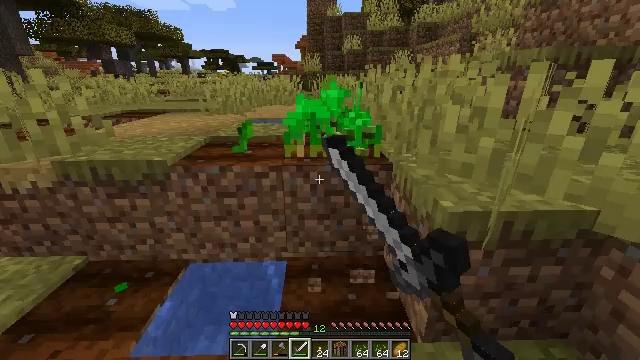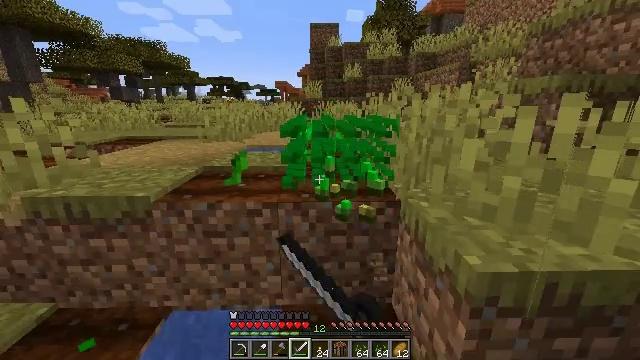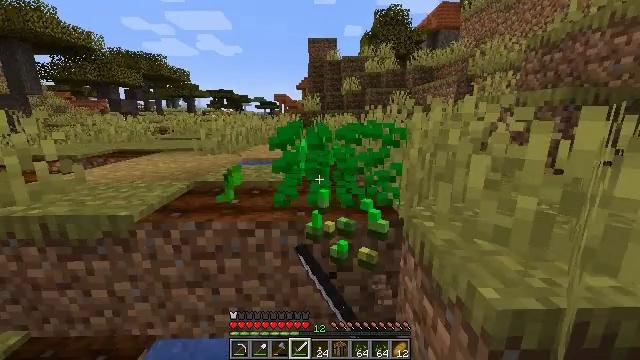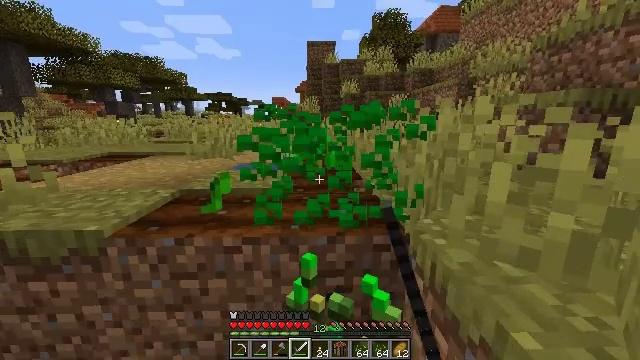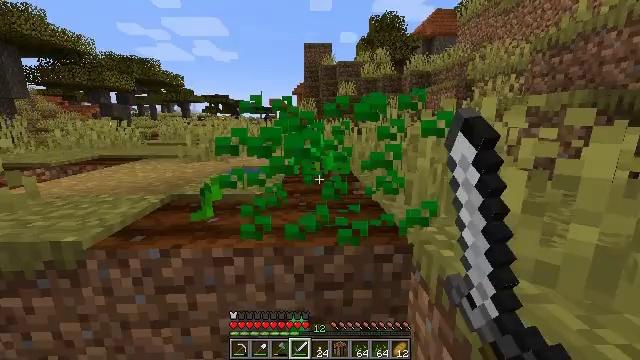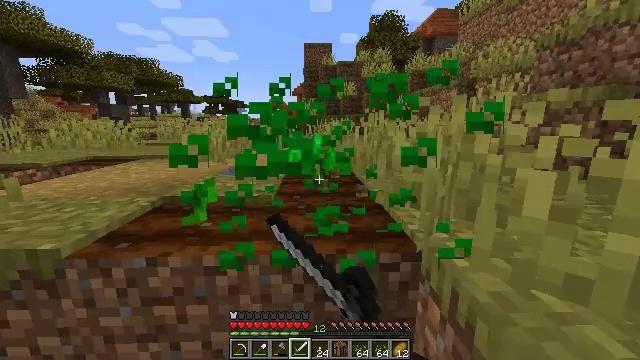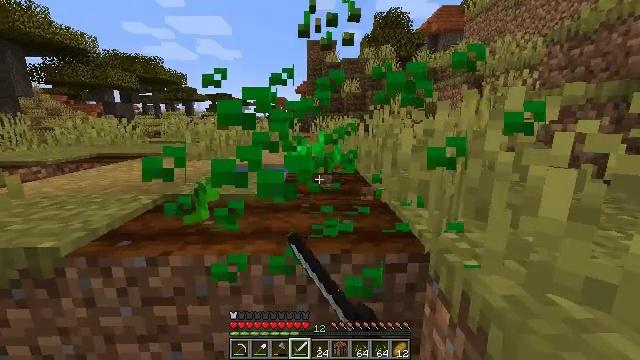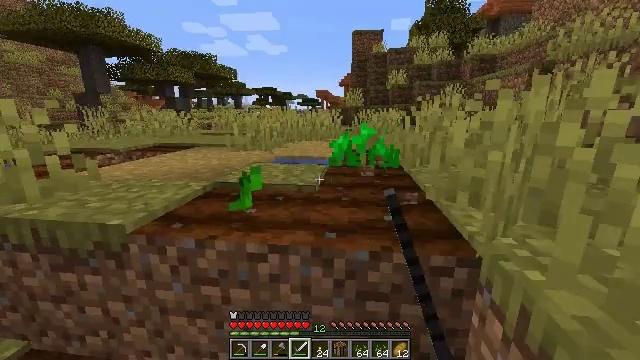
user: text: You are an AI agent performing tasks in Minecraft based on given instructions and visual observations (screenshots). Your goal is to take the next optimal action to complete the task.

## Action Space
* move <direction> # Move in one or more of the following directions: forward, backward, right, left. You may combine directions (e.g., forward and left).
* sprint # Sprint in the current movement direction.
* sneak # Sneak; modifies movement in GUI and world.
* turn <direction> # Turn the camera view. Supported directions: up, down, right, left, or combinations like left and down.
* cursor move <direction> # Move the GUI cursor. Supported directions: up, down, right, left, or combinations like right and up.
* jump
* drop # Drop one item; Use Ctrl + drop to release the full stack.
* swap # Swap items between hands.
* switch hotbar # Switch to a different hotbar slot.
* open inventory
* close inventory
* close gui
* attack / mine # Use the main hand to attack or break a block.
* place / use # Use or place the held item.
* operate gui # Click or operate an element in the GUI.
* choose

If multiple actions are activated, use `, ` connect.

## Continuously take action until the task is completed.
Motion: motion action
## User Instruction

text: Destroy the wheat to collect it.
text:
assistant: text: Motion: move forward, turn up, attack / mine
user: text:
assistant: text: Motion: move forward, turn up, attack / mine
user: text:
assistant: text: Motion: move forward, attack / mine
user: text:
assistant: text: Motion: attack / mine
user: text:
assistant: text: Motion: attack / mine
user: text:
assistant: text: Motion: attack / mine
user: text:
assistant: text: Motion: turn left and down, attack / mine
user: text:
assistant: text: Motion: attack / mine